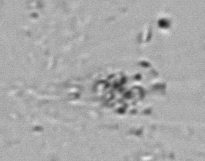
Label: Phaeocystis_debris